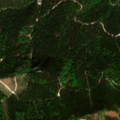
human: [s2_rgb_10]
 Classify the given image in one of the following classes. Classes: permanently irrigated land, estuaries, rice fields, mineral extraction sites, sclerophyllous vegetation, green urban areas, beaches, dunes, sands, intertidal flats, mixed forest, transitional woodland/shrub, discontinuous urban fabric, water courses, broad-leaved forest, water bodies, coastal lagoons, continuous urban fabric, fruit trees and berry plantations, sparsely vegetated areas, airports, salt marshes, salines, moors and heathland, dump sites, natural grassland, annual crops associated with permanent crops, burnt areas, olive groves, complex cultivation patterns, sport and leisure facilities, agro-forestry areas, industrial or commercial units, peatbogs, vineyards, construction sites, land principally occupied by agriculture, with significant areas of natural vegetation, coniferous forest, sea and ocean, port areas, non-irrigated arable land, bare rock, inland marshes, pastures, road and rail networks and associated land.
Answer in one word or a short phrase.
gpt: coniferous forest, mixed forest